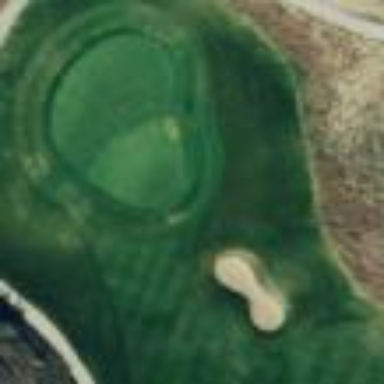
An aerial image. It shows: Golf rough area.